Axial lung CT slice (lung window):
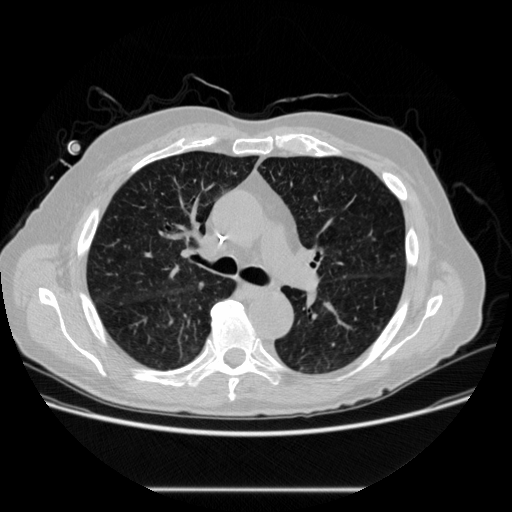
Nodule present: no